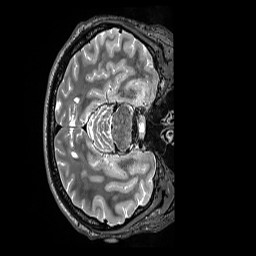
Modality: T2w
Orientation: axial
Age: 32
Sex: male
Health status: ill
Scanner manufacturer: siemens
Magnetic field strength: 3 T
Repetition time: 3.2 s
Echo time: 0.564 s